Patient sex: M
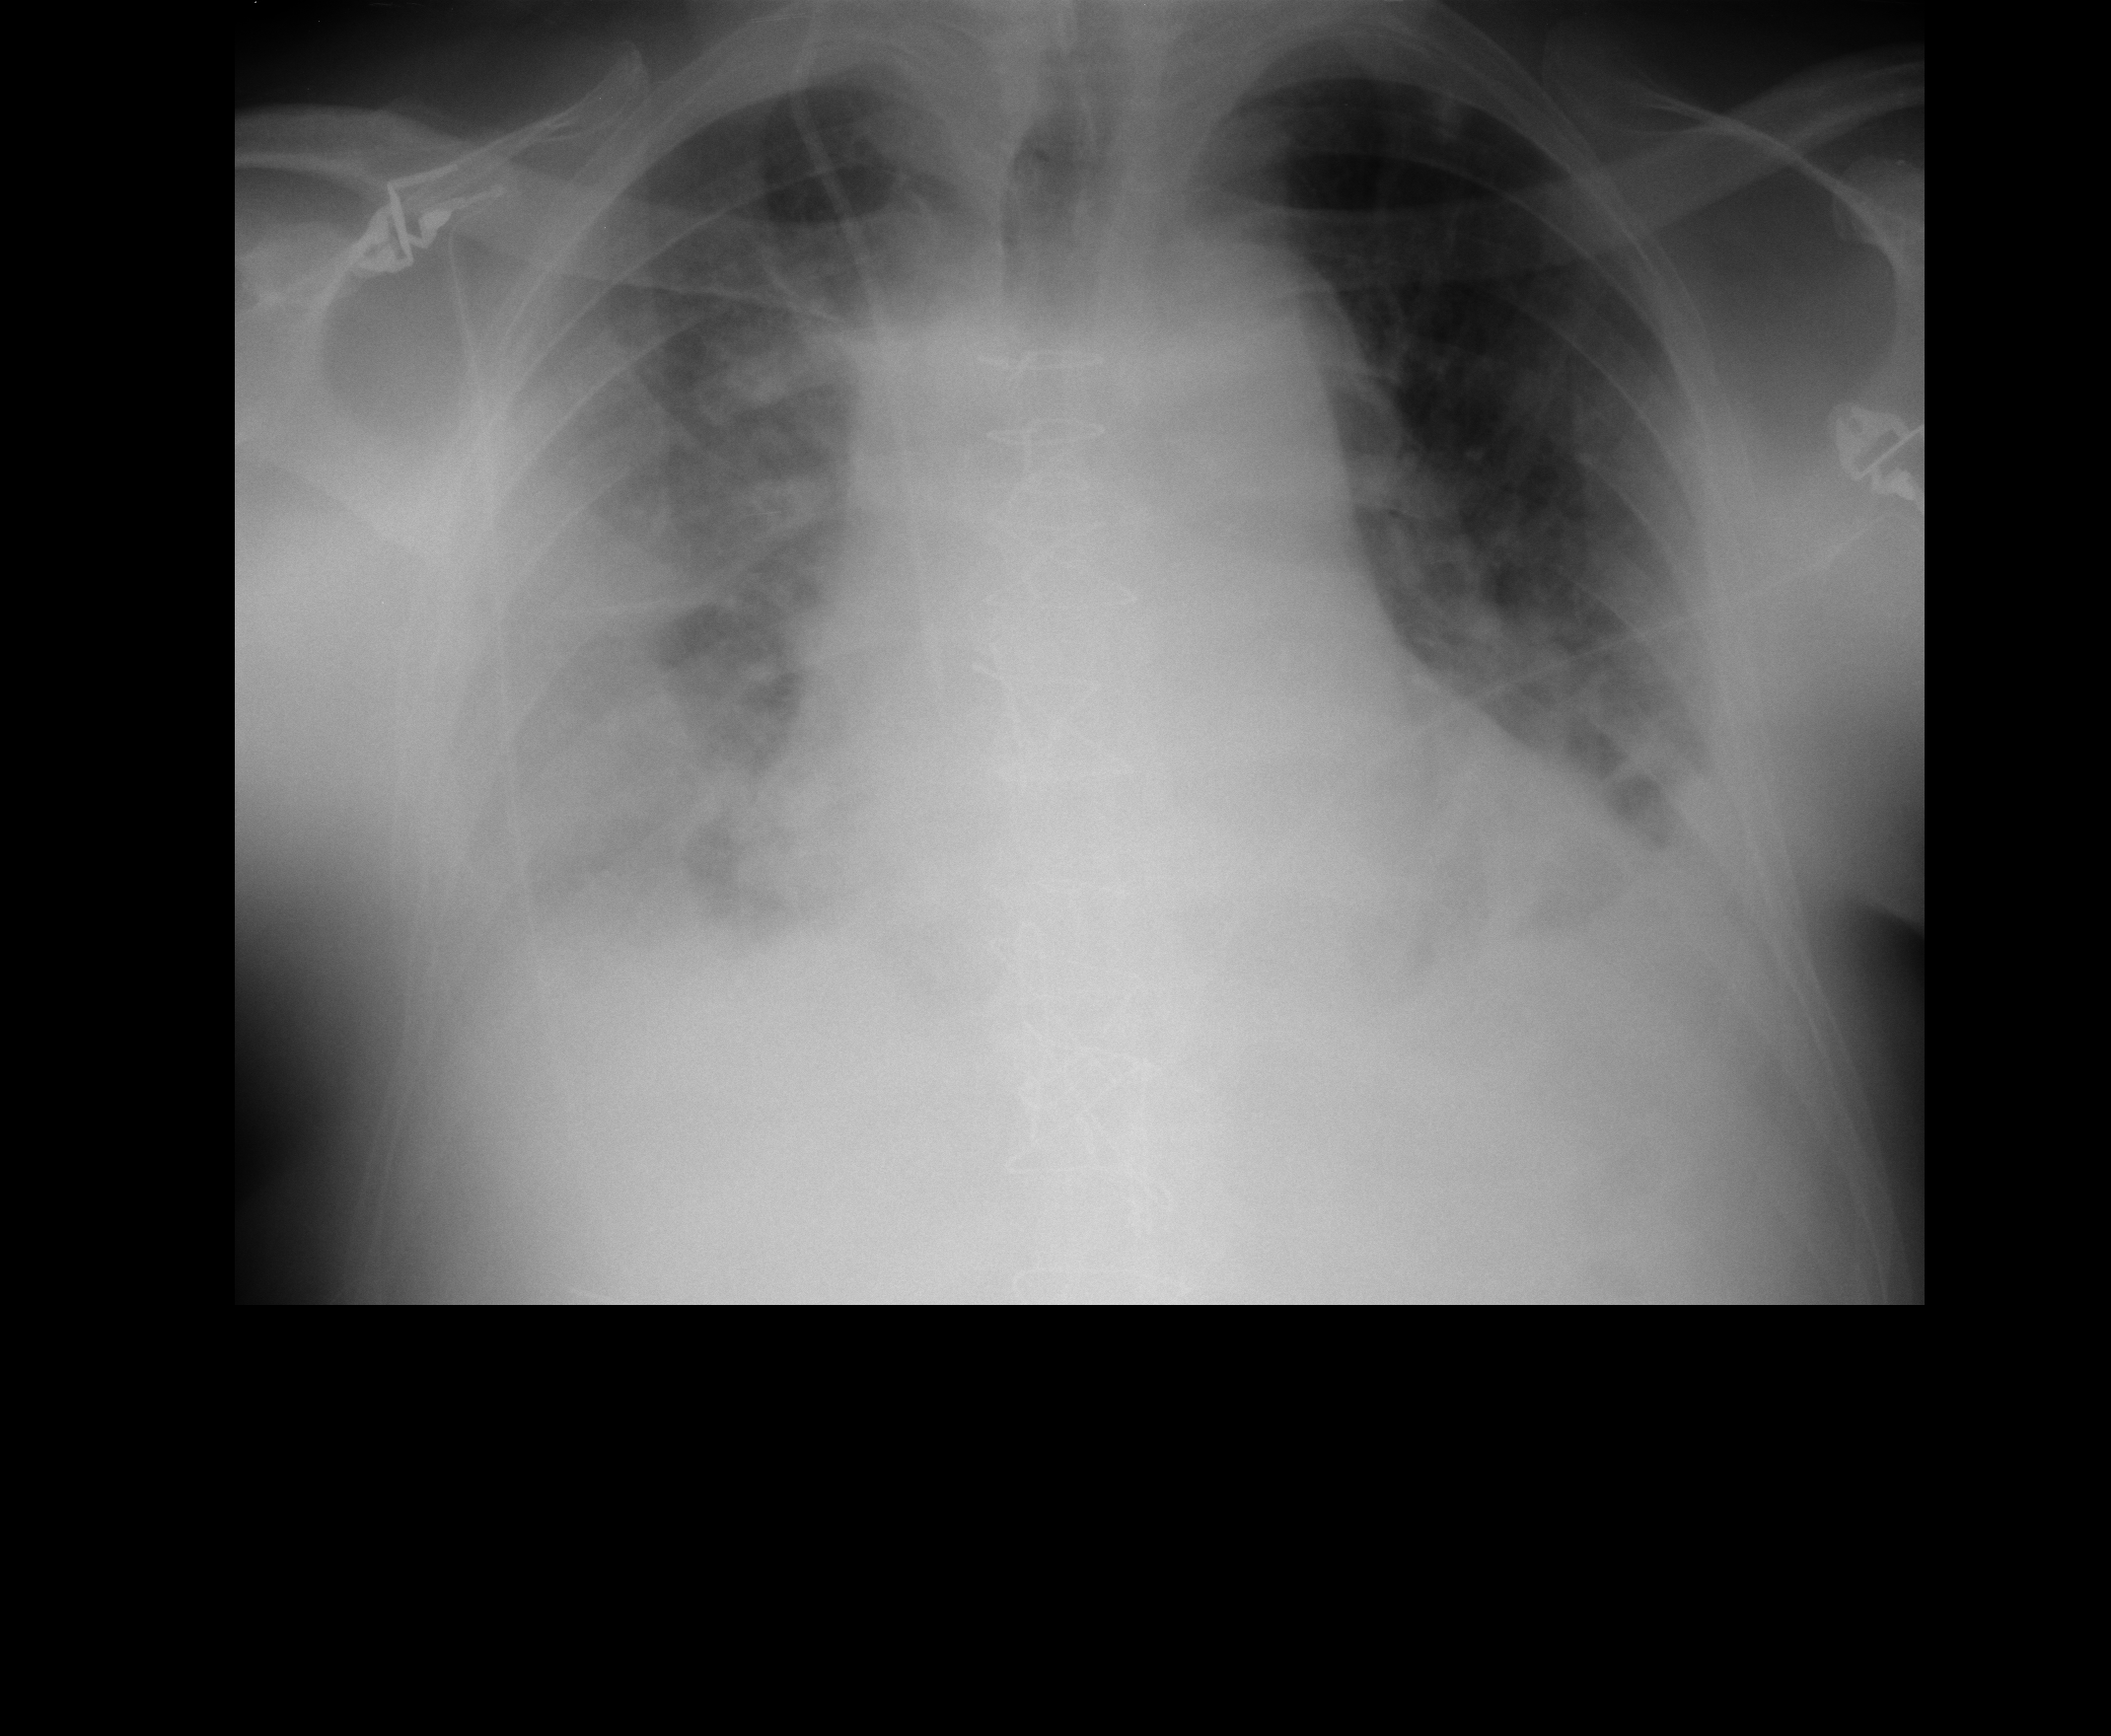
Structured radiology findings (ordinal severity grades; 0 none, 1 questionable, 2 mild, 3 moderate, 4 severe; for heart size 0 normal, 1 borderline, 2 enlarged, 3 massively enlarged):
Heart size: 2
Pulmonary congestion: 2
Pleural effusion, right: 3
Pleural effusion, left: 2
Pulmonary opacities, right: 2
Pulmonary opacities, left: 1
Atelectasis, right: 3
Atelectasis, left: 2